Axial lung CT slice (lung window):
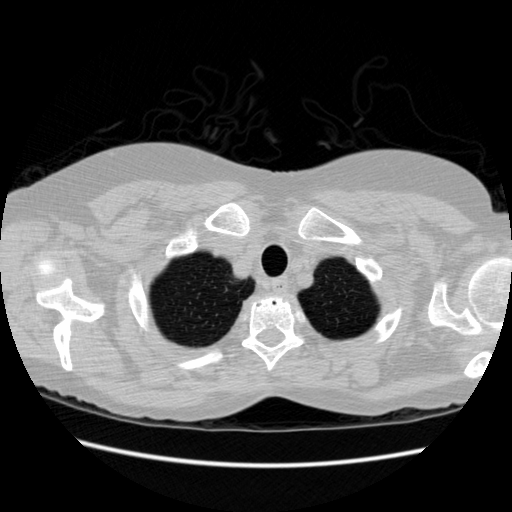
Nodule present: no